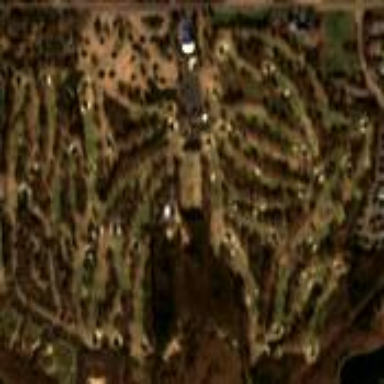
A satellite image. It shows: Golf course surrounded by greenery.